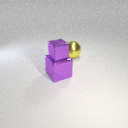
large purple metal cube to the left of large yellow metal sphere